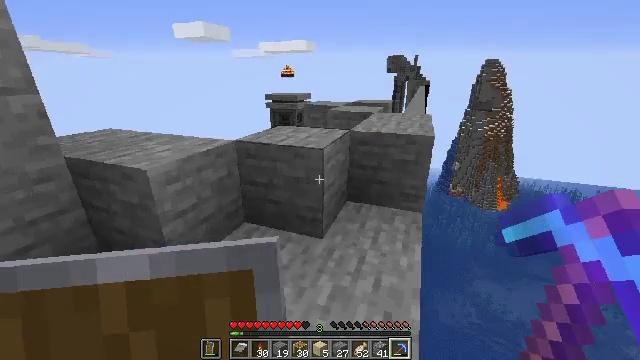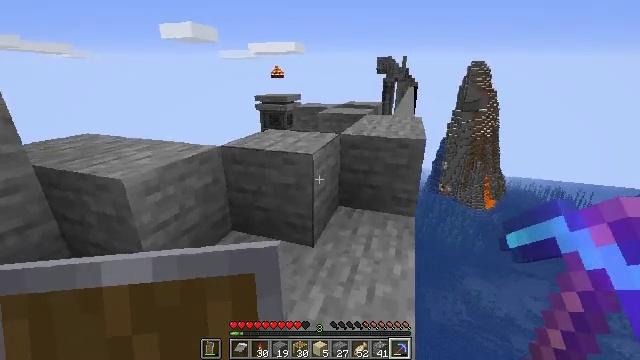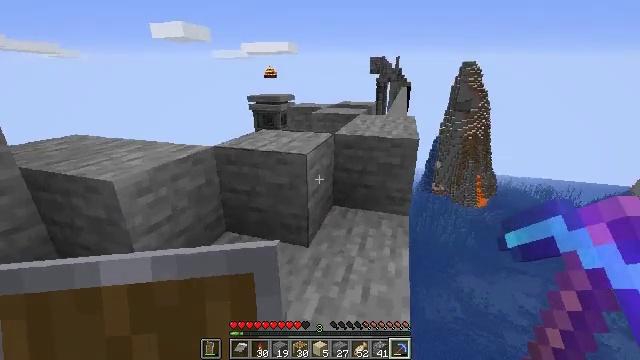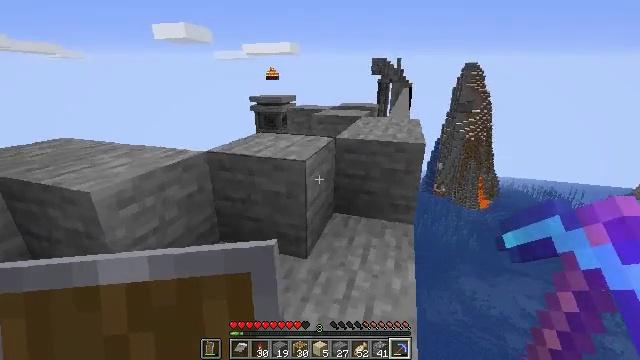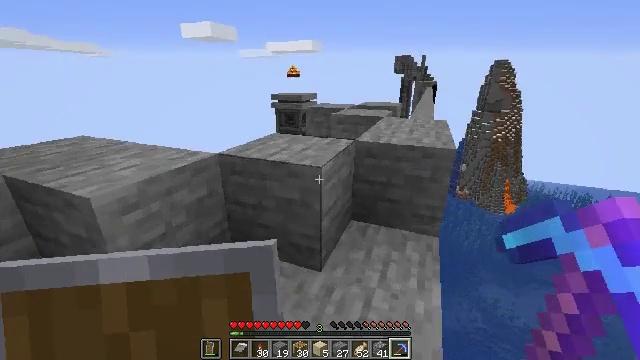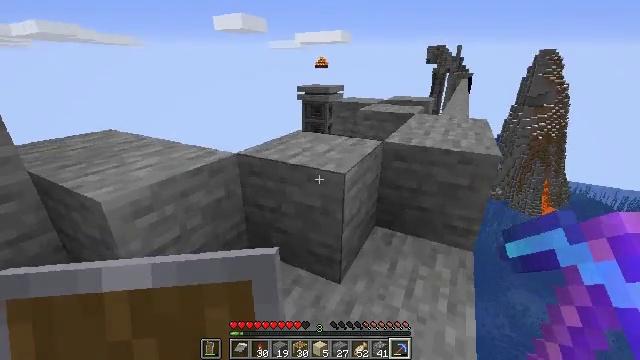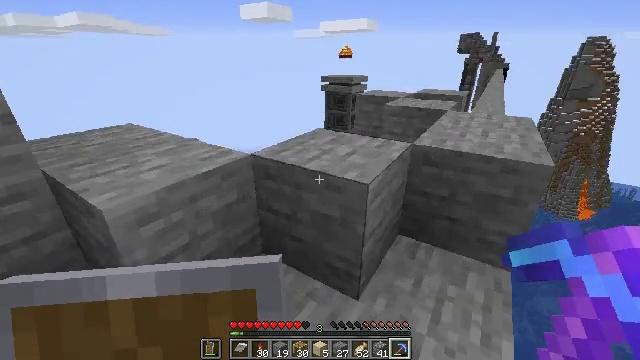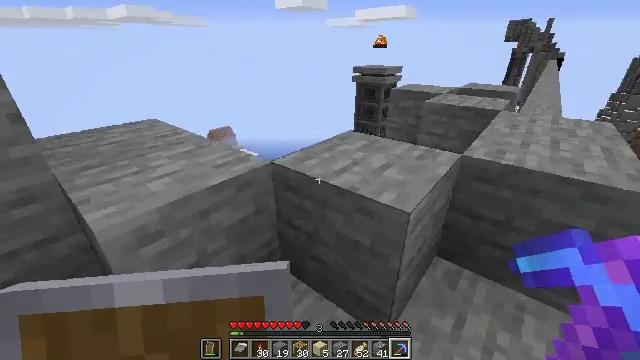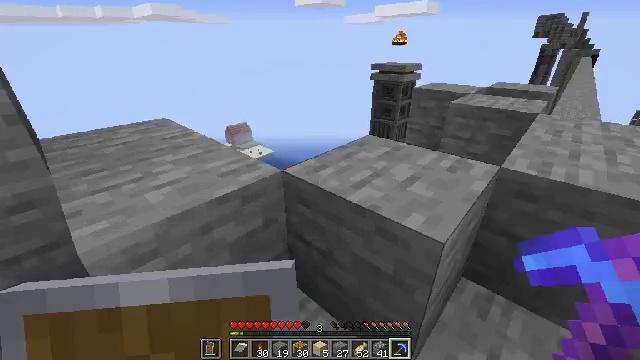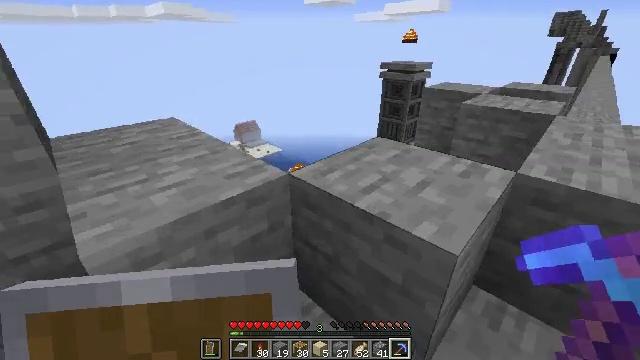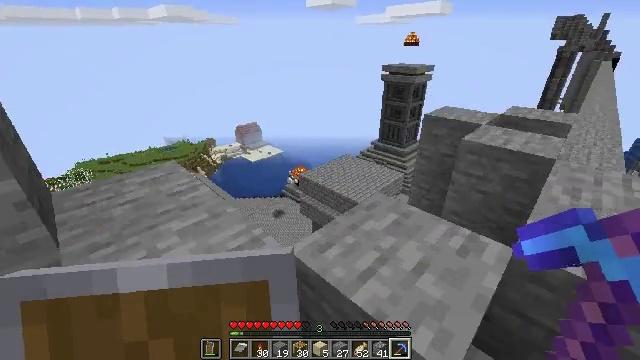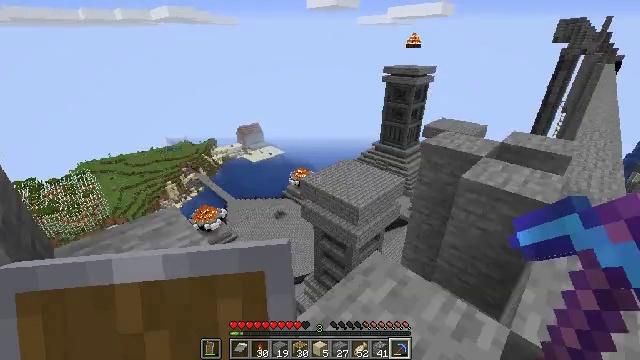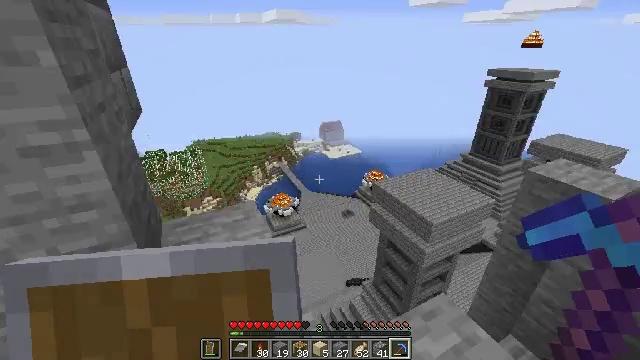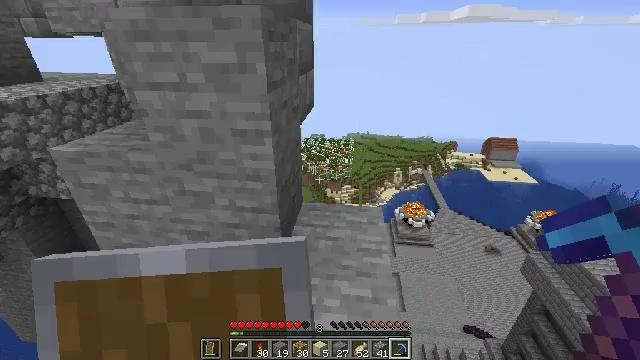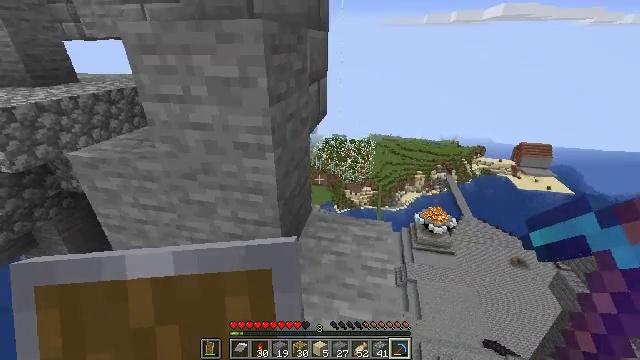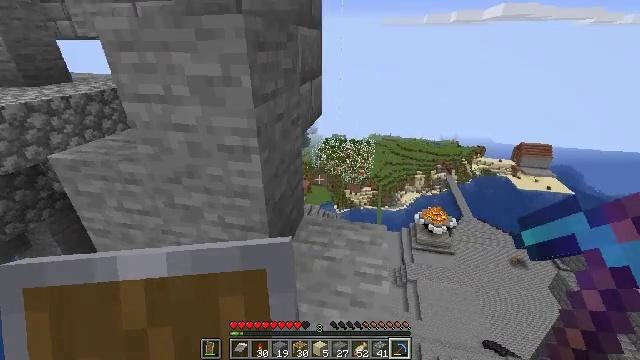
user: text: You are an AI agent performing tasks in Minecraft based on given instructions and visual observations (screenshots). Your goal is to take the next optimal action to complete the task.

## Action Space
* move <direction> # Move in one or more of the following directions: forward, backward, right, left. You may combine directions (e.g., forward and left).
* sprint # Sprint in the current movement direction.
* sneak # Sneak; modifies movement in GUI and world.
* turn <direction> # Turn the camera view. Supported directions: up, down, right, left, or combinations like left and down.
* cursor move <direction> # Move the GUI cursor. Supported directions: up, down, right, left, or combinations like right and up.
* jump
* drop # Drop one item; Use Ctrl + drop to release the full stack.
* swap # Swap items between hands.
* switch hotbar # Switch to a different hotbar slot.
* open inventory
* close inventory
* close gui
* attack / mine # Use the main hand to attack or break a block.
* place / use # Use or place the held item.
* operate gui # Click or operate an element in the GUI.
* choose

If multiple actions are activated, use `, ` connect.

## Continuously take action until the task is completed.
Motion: motion action
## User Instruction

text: Collect scaffolding blocks.
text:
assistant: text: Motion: move forward, turn right
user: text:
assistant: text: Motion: move forward, turn right
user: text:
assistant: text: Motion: move forward
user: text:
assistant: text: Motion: move forward, turn left
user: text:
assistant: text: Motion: move forward, turn left and down
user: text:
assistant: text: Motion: move forward, turn left and down
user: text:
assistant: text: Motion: move forward, turn left and down
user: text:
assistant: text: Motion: move forward, turn left
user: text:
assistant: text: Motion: move forward, turn left, jump
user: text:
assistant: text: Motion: move forward, jump
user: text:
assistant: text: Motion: move forward, jump
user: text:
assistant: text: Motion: move forward, turn left, jump
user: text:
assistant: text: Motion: move forward, turn left
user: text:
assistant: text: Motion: move forward and move left, turn left
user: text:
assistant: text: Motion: move forward and move left
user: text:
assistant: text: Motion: move forward and move left
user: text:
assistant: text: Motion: move left
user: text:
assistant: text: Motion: move left
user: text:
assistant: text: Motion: turn right
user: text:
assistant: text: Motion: turn right
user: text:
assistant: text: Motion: turn right
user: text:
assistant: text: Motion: no_op
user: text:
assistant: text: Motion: no_op
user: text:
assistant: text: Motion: move forward
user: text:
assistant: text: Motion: move forward
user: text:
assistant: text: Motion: no_op
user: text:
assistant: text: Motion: no_op
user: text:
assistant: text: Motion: move forward
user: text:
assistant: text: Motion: move forward
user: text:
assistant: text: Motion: move forward